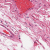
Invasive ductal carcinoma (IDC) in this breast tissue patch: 0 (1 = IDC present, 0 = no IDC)